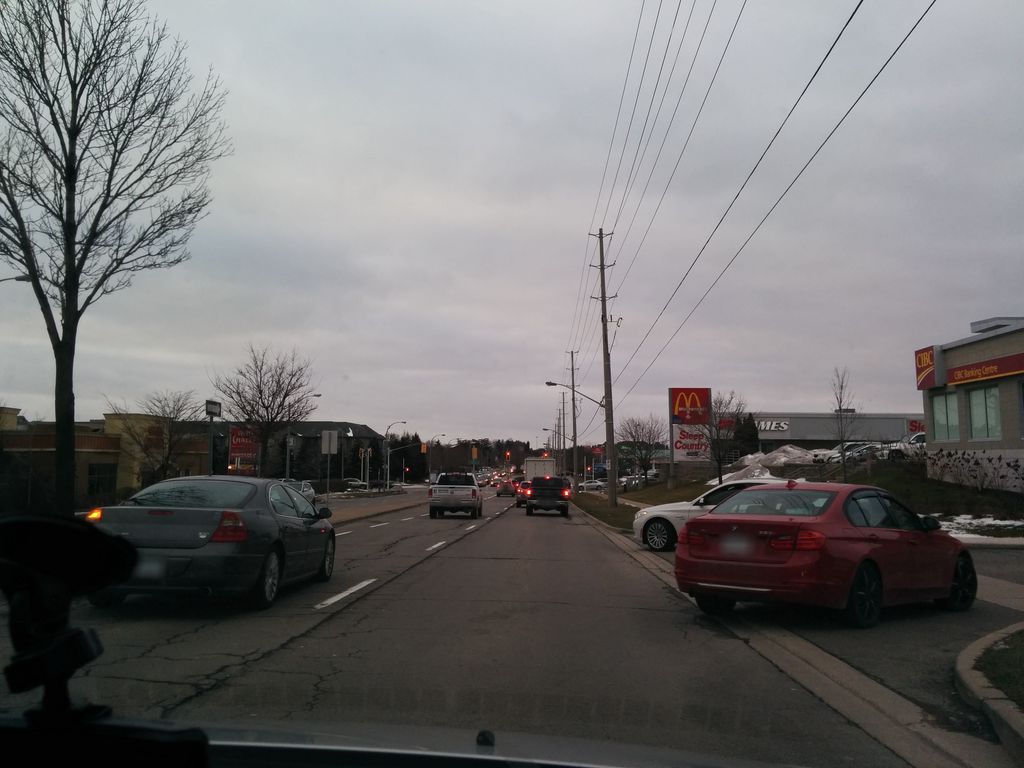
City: hamilton